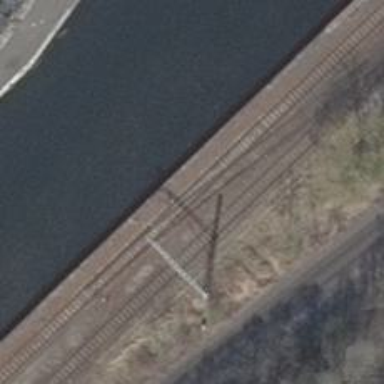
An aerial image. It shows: Railway switch.